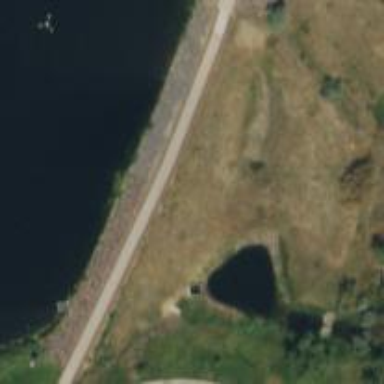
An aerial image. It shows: Path with embankment.